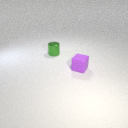
small green metal cylinder behind small purple rubber cube